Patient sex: M
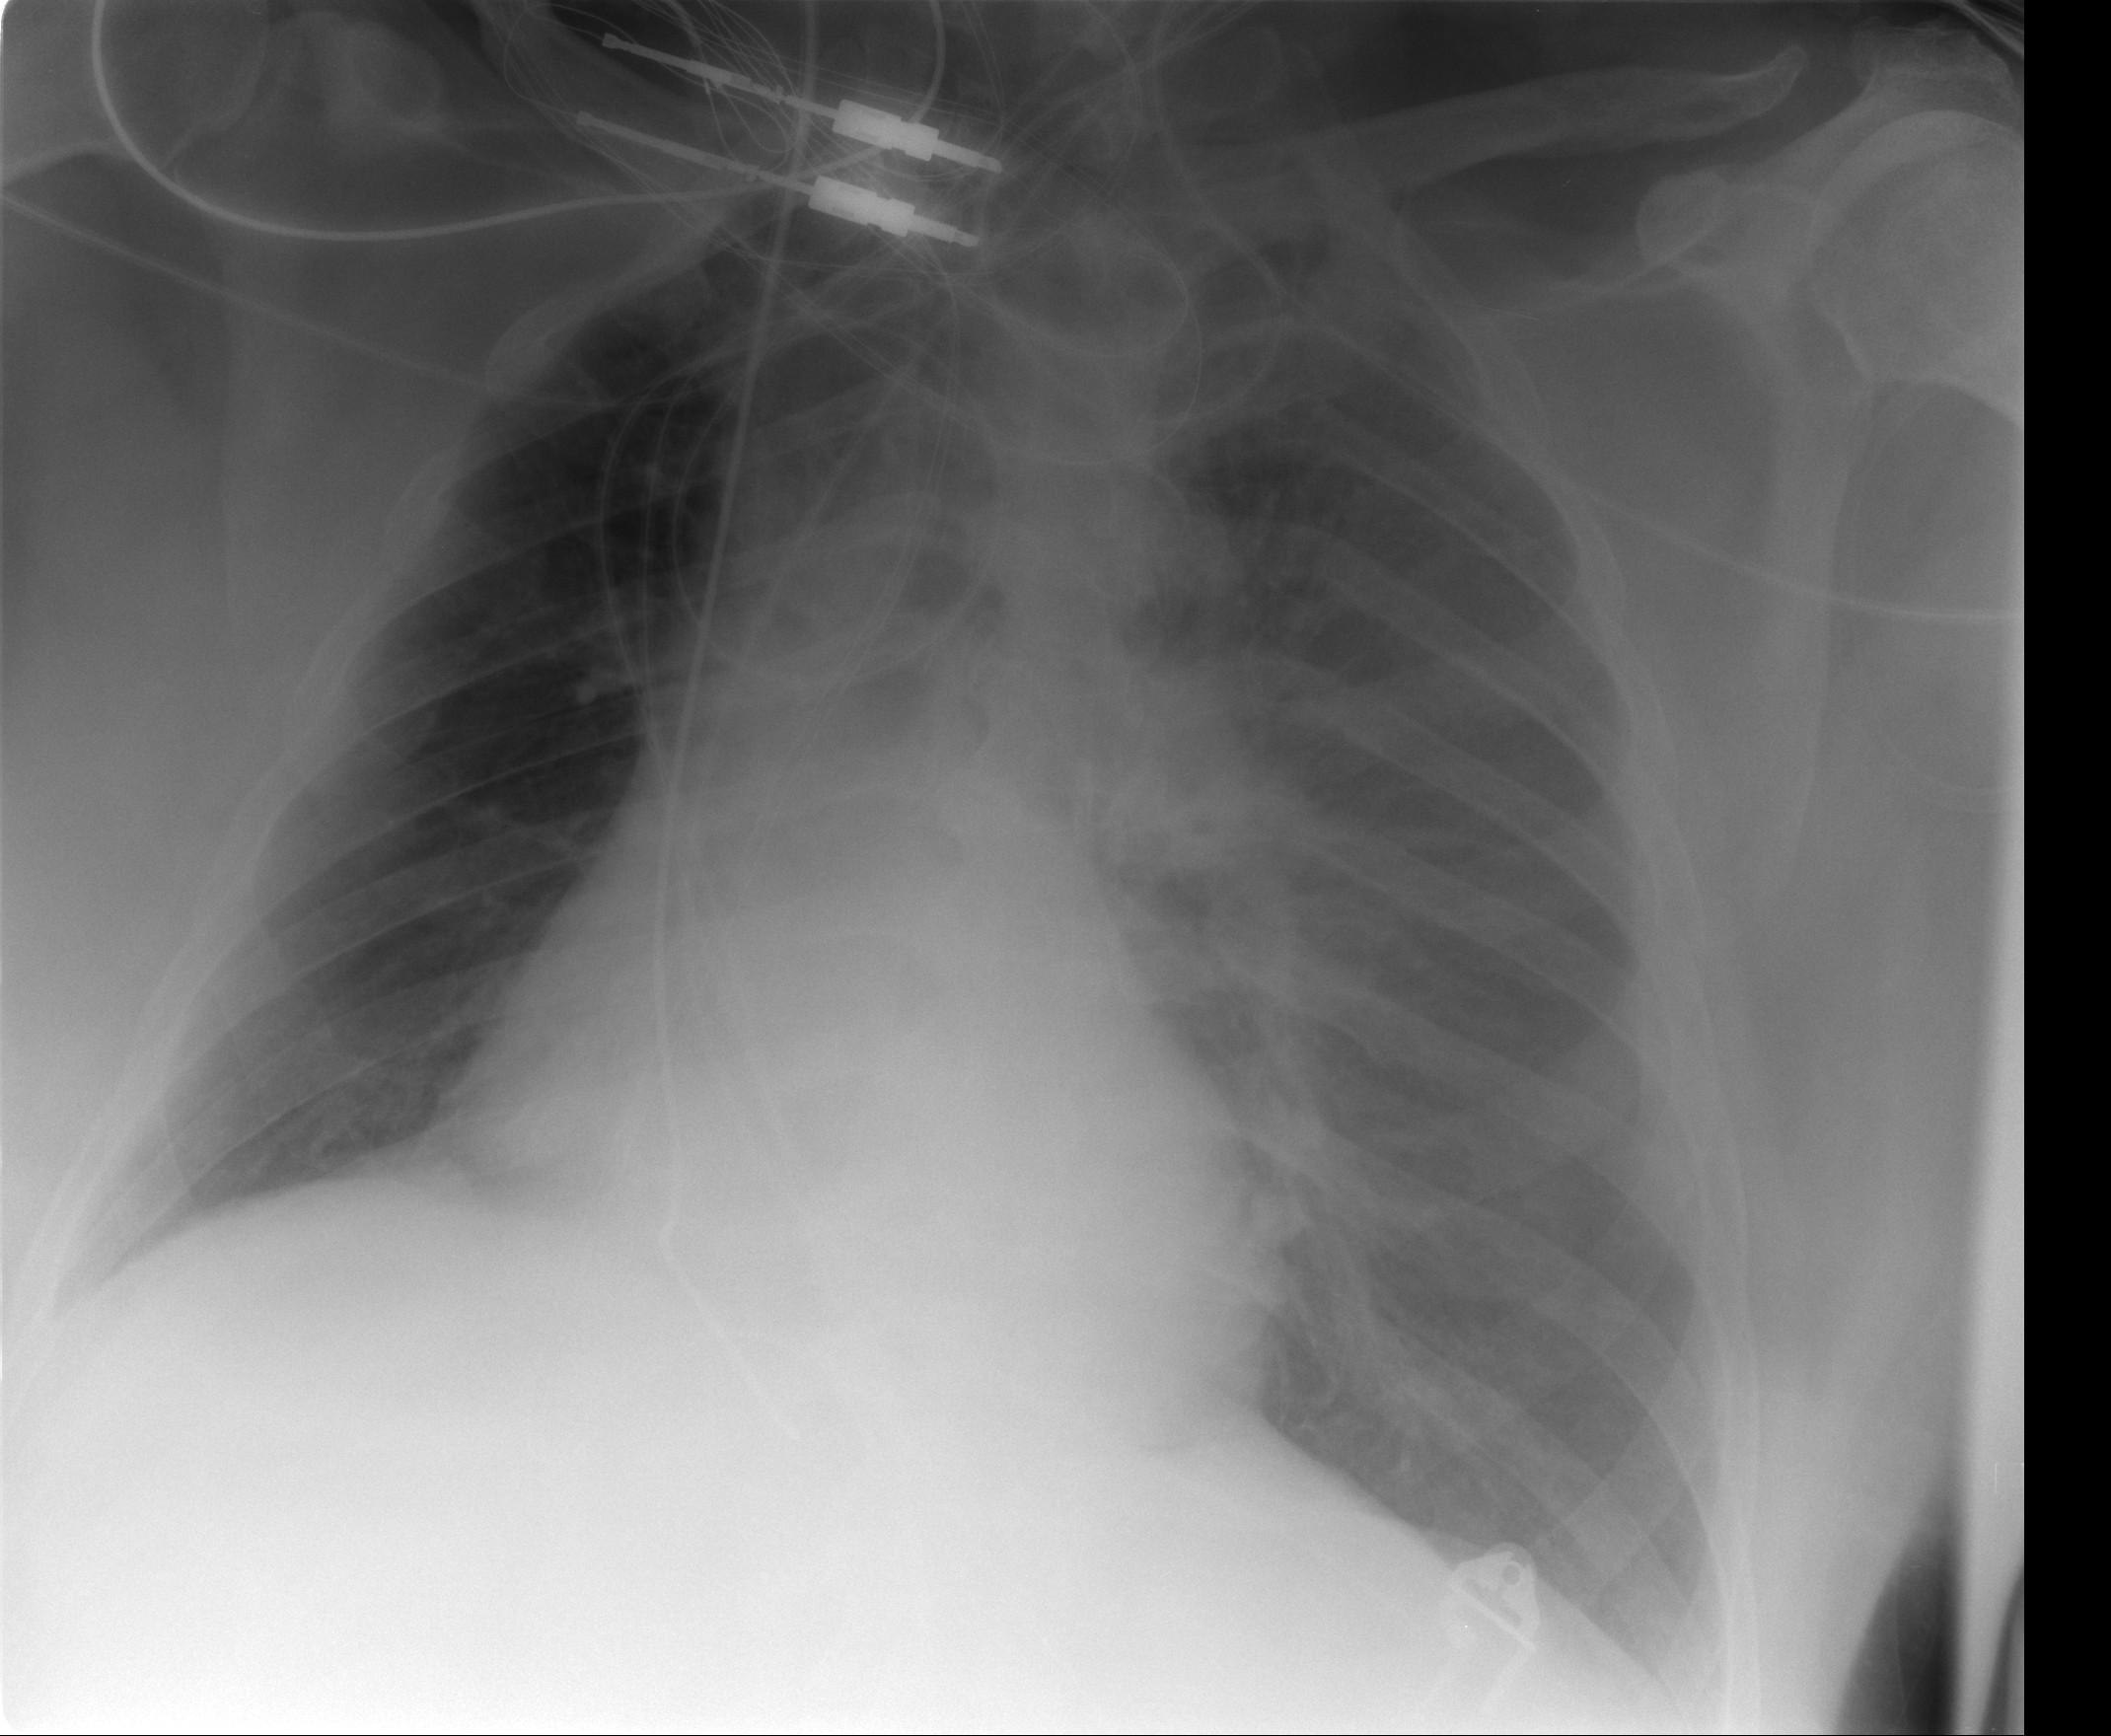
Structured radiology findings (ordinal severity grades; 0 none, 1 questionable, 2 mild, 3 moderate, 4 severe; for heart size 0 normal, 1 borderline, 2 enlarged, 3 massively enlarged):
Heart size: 1
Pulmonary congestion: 2
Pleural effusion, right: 0
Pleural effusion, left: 0
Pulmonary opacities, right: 0
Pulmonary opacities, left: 0
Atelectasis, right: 0
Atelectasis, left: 0